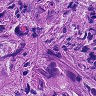
Metastatic tissue present: yes